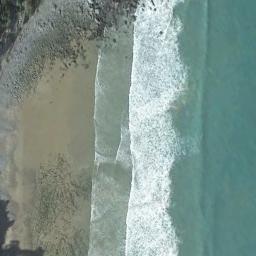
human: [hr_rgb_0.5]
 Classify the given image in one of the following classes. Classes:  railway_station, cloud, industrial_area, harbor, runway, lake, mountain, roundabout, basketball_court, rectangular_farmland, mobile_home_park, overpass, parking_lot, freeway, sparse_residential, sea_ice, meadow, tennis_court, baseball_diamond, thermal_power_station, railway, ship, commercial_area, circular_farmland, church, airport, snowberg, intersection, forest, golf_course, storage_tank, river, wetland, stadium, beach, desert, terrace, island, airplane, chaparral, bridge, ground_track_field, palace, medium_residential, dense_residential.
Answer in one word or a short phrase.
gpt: beach